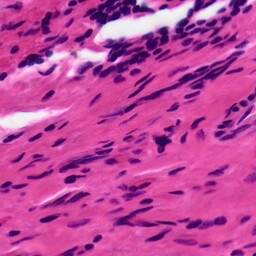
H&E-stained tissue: Ovarian